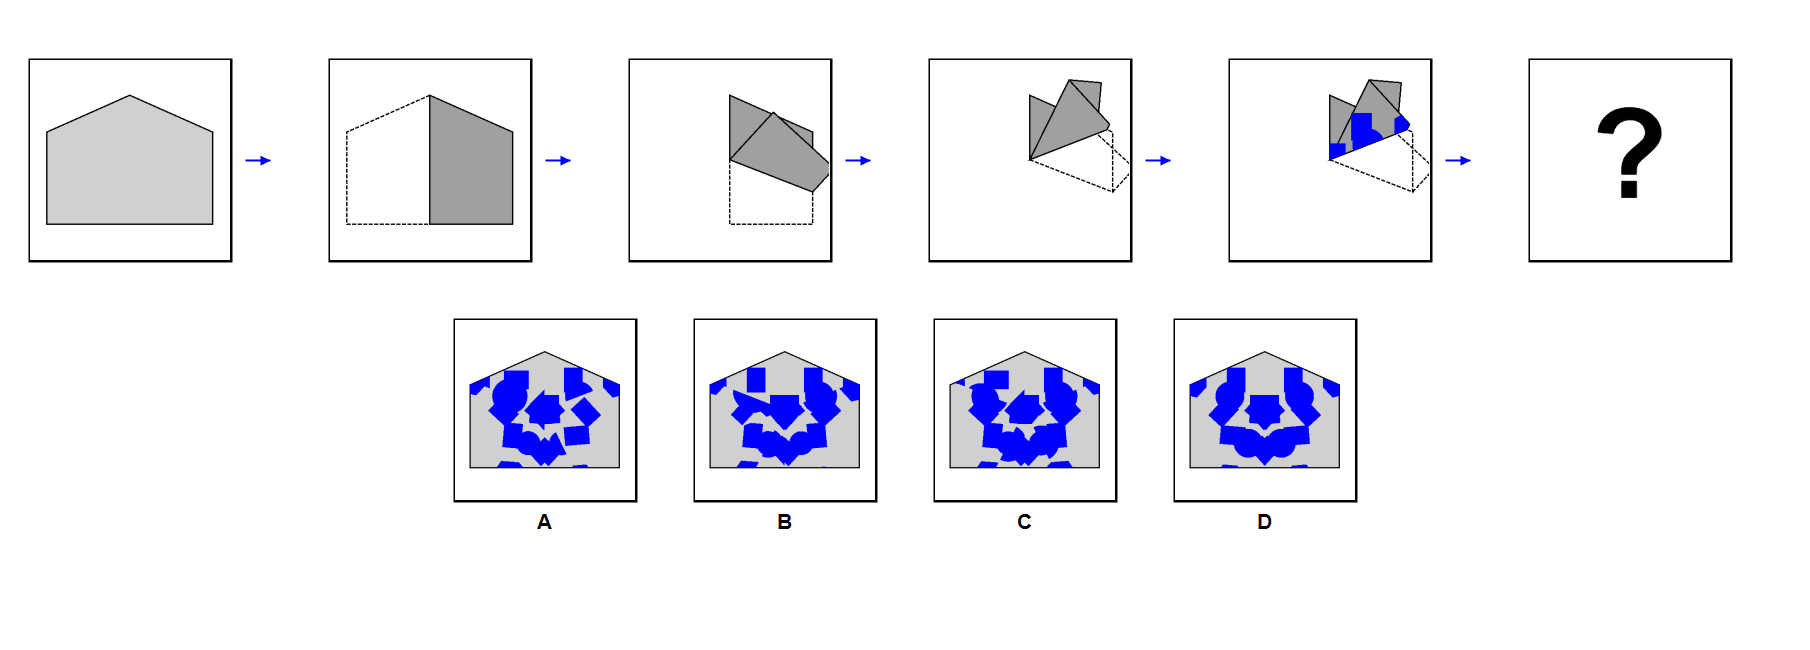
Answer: D